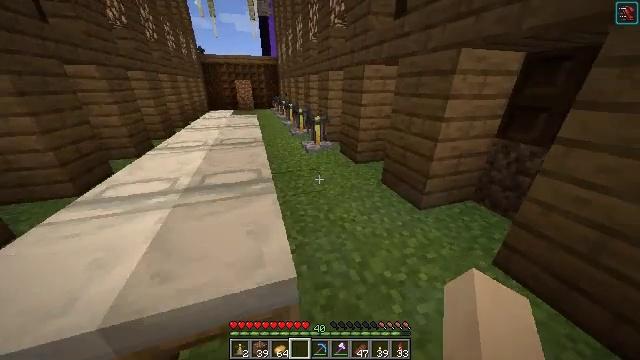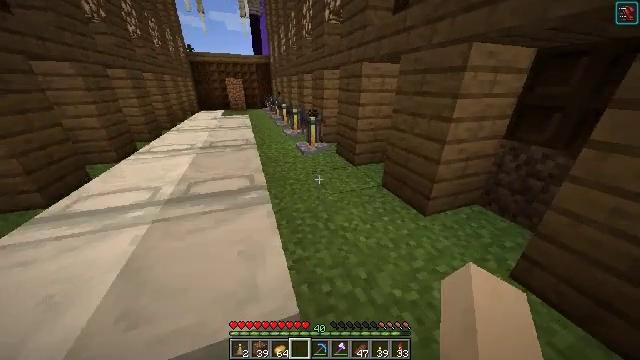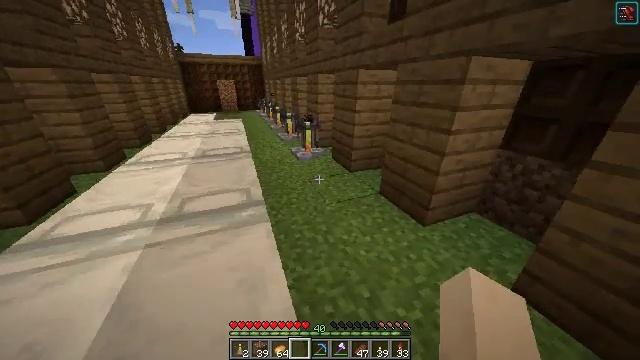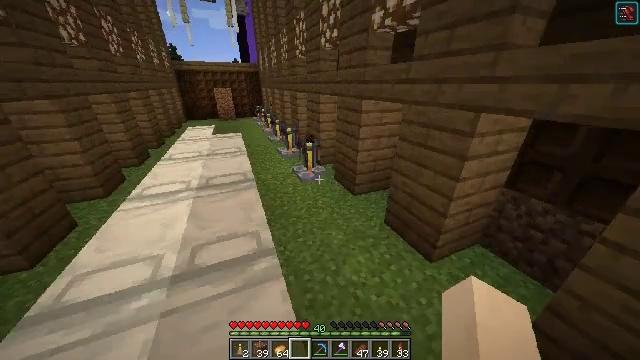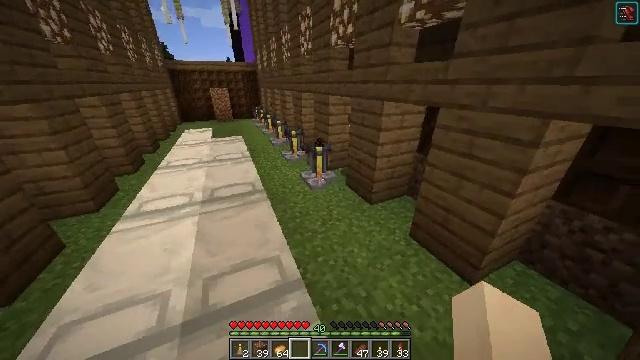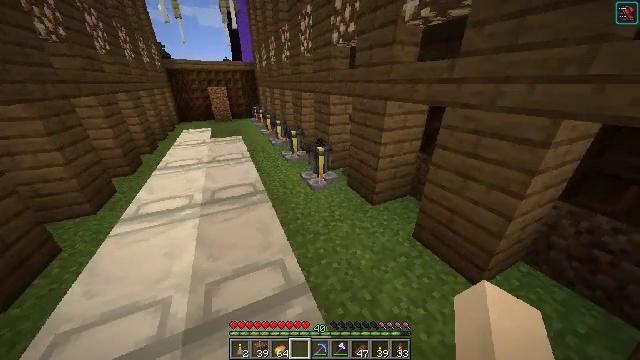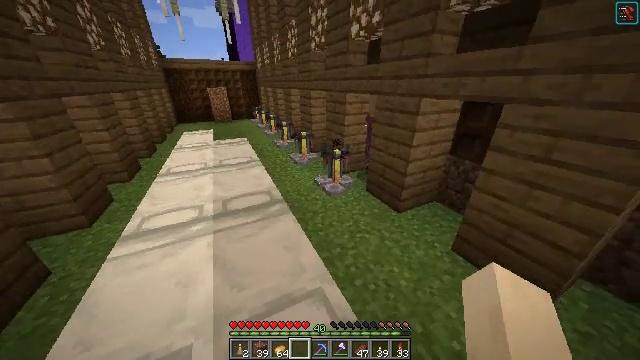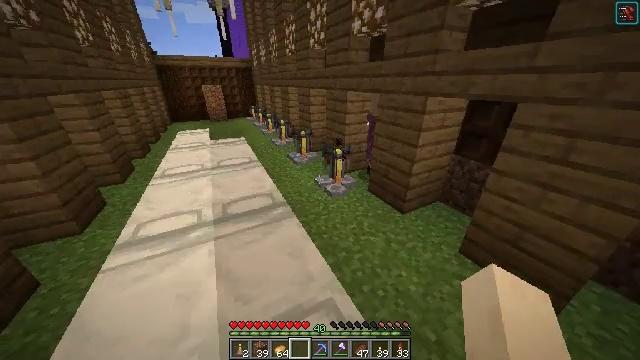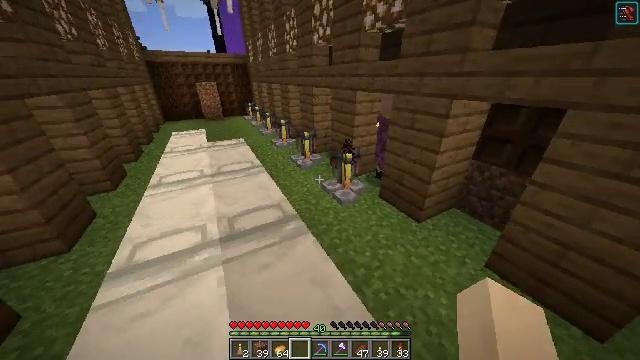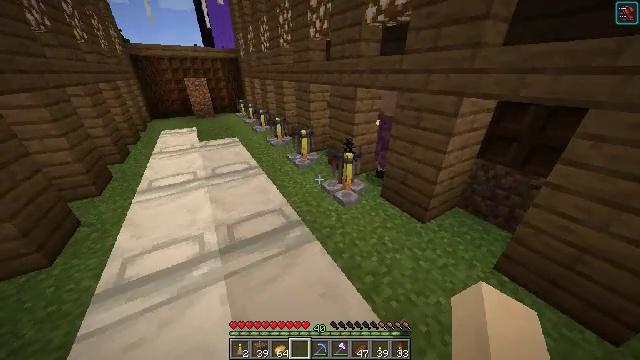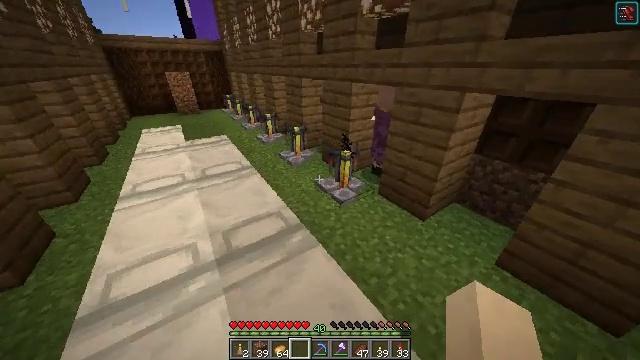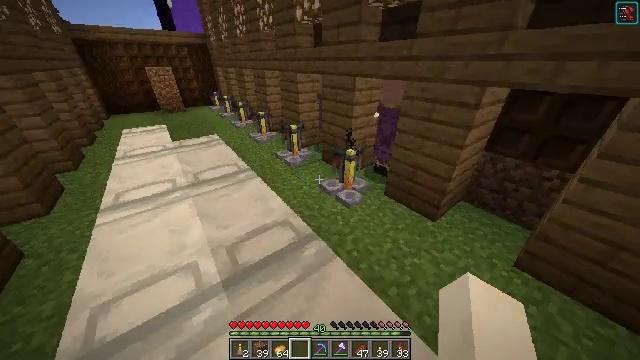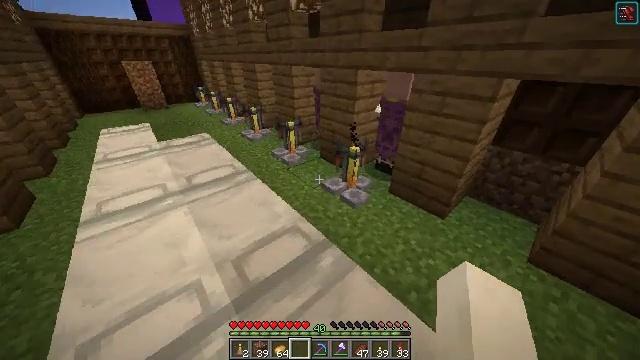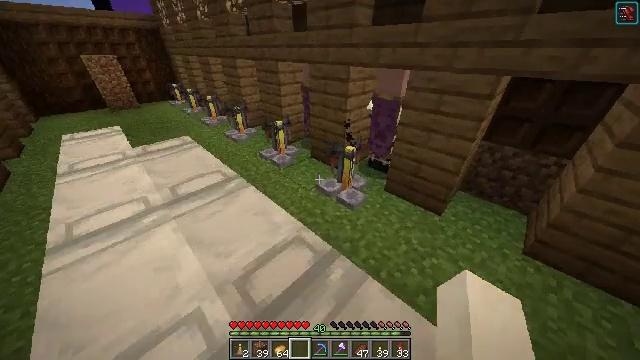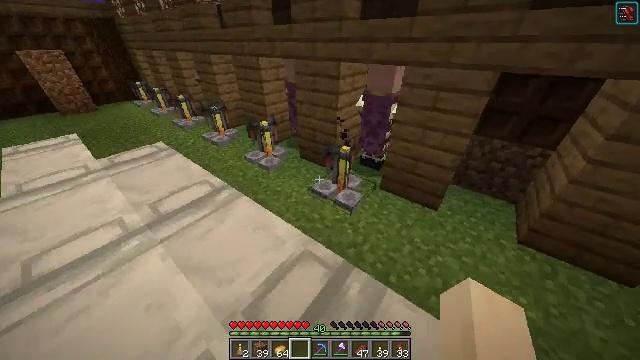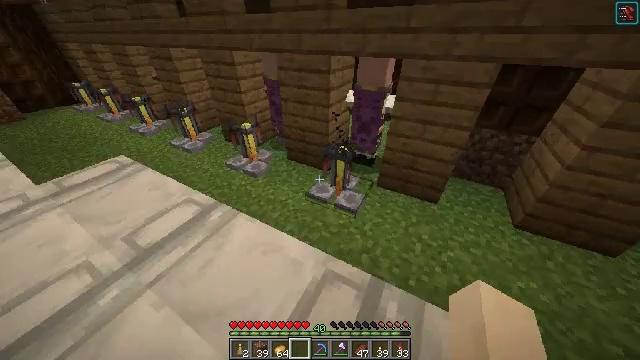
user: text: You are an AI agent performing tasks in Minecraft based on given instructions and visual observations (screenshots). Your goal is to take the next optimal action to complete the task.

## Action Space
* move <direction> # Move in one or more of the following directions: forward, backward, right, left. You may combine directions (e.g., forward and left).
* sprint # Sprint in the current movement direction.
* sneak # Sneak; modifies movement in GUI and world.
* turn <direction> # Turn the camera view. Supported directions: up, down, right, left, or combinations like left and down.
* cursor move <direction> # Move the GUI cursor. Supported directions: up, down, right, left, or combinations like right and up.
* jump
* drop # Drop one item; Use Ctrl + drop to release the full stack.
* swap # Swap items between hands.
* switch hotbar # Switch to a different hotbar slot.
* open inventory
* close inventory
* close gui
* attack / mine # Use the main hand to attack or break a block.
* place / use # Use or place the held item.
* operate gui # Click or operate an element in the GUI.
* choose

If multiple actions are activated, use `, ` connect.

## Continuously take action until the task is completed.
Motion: motion action
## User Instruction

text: Mine the brewing stand from your base.
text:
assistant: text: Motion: move forward and move left, turn right
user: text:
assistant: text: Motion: move forward and move left, turn right
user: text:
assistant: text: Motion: move forward and move left, turn right
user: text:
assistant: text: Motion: move forward and move left, turn right
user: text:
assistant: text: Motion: move forward and move left
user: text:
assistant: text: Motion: move forward and move left
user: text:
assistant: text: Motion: move forward and move left, turn right
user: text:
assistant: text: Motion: move forward and move left, turn right
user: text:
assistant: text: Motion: move forward and move left, turn right and down
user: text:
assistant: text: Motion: move forward and move left, turn right and down
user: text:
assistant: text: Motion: move forward and move left, turn right and down
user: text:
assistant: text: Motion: move forward and move left, turn right and down
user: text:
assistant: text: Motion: move forward and move left, turn right and down
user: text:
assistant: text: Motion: move forward and move left, turn right and down
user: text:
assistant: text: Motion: move forward and move left, turn right and down
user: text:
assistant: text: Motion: move forward and move left, turn right and down
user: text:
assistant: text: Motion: move forward and move left, turn right and down
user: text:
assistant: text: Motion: move forward, turn right and down
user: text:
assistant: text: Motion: turn left and up
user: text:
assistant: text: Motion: turn left and up
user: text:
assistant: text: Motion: turn left
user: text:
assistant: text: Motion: no_op
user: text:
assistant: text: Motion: turn down
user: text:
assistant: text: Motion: turn right and down
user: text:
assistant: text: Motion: turn right and down
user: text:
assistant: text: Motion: turn right and down
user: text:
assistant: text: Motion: turn right
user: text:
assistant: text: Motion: no_op
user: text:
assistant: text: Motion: no_op
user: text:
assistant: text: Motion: no_op